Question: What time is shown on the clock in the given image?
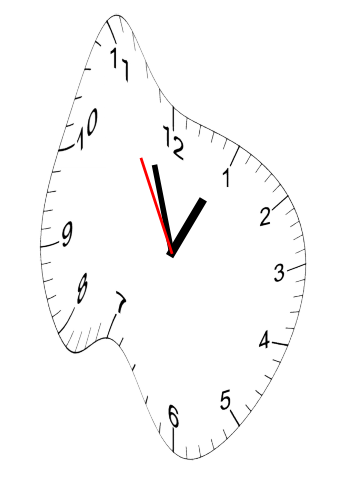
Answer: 12:56:55